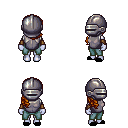
a pixel art fantasy rpg character, female body template, dark elf, purple skin, steel chest armor, teal pants, brunette right-swept hairstyle, metal helm, cloth bracers, black slippers, four views (front, back, left, right), 2x2 character sprite sheet, small pixel art, hard edges, no anti-aliasing